Platform: macOS
Application: Arc Browser
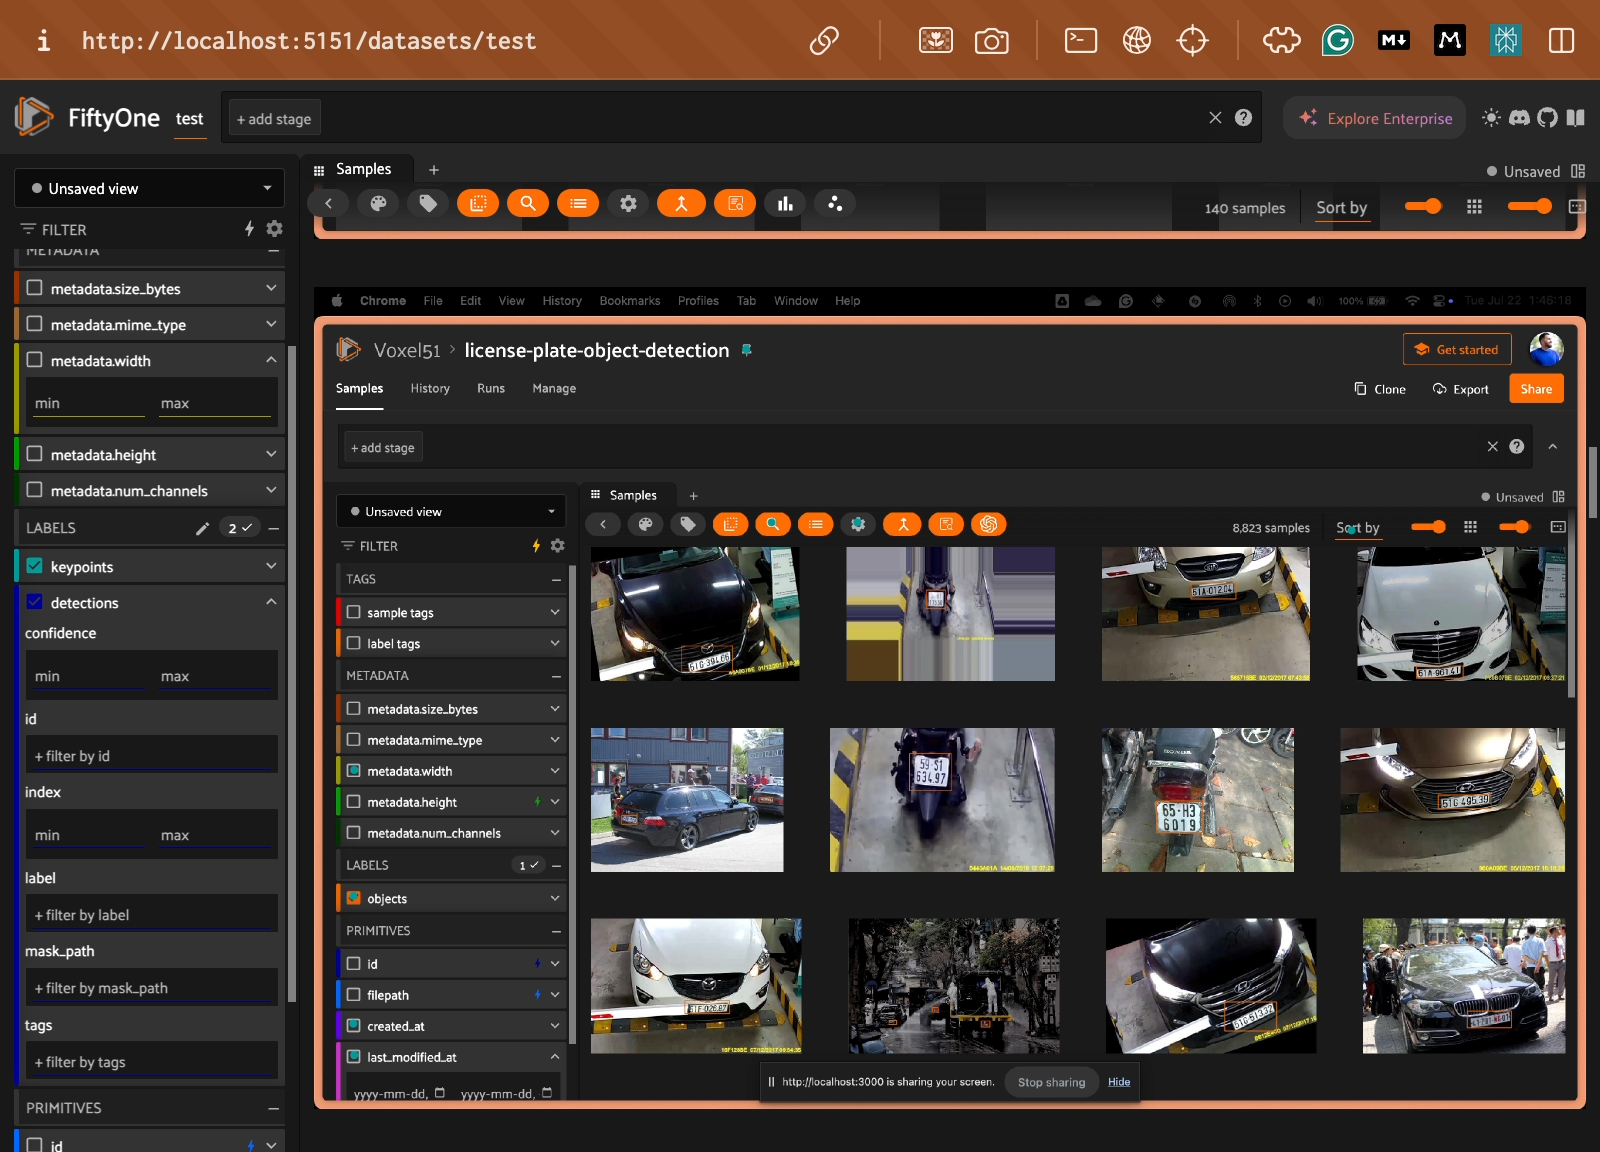
task_description: Hide available filter options for detections field in the labels group of the sidebar
action_type: click
element_info: Icon
steps_since_start: 1